Question: I am trying to search an item in sqlite by using String, & trying to return description contained in that row. items are stored in the table named 'Articles' with column name 'AS_name', & the description column name is 'Desc_art' which I am unable to return.
This is my code:
'''
public String searchData(String item) {
String strvalue = null;
SQLiteDatabase db = this.getWritableDatabase();
Cursor cur = null;
String strquery = "select * from Articles where AS_name = "+item;
cur = db.rawQuery(strquery,null);
if(cur! = null&&cur.moveToFirst()) {
do {
strvalue = cur.getString(0);
} while(cur.moveToNext());
}
return strvalue;
}
'''
This is the error which I am getting:

I am confused please help..
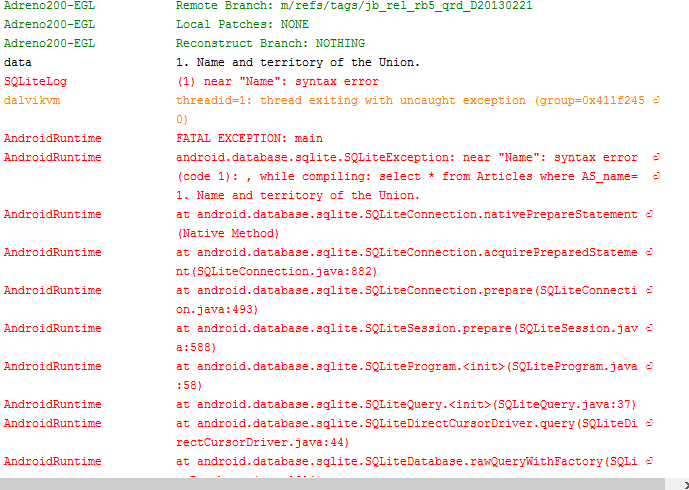
Answer: In your query 'item' is string,So change
'''
String strquery="select * from Articles where AS_name= "+item;
'''
to
'''
String strquery="select * from Articles where AS_name='" + item + "'";
'''
Or this
'''
Cursor cur=null;
cur = db.query("Articles", null, "AS_name" + "=?",
new String[] { item }, null, null, null, null);
'''
instead of
'''
Cursor cur=null;
String strquery="select * from Articles where AS_name= "+item;
cur=db.rawQuery(strquery,null);
'''
And change
'''
strvalue=cur.getString(0);
'''
to
'''
strvalue=cur.getString(cur.getColumnIndex("Desc_art"));
'''